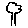
Label: tree